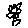
Label: flower